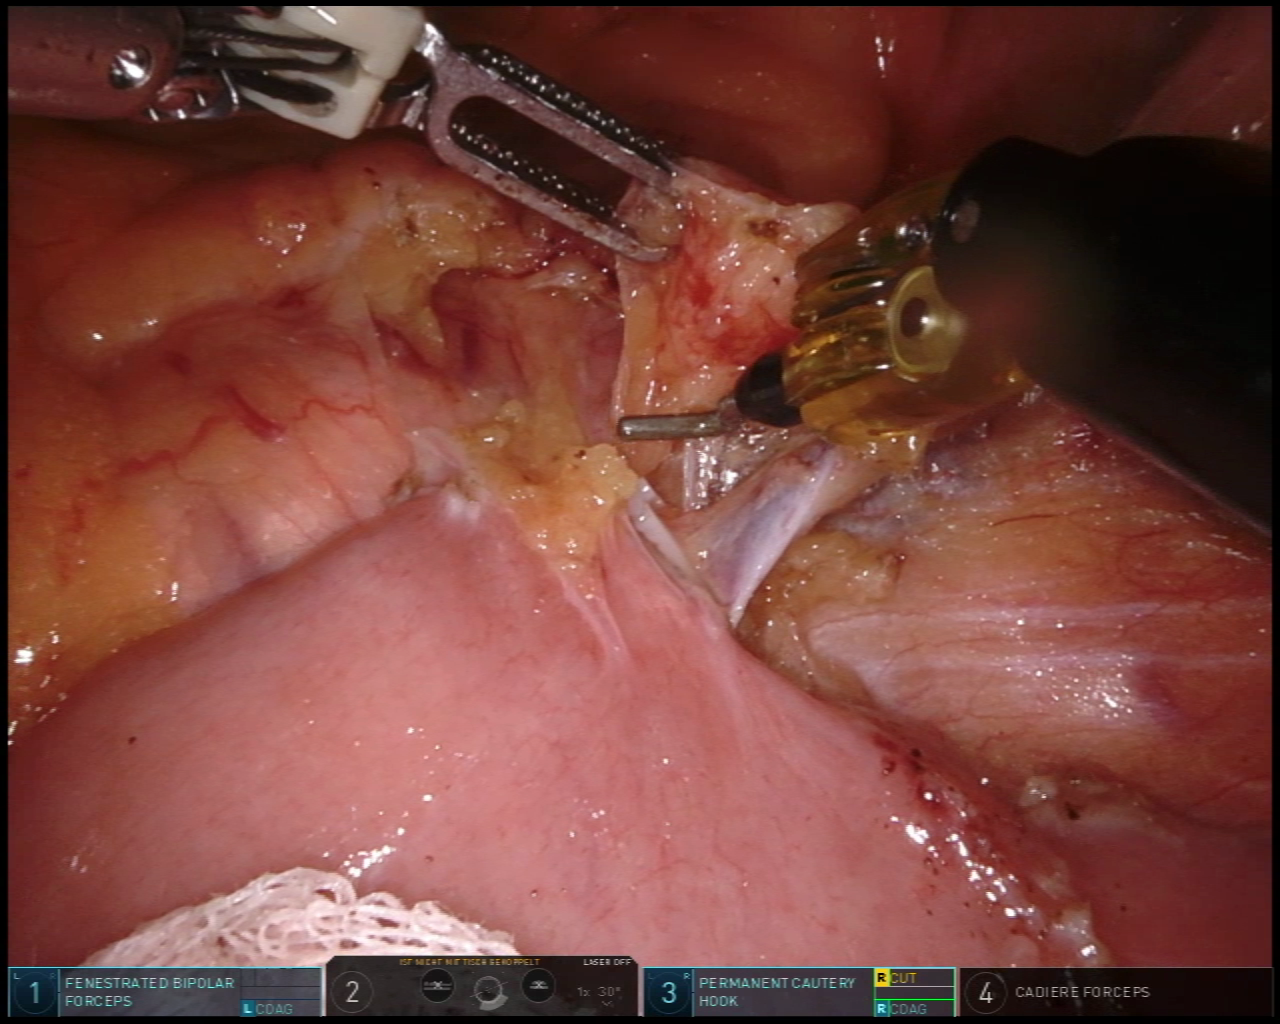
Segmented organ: pancreas
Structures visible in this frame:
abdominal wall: no
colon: no
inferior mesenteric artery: no
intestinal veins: yes
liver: no
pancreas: yes
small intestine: yes
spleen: no
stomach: no
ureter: no
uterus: no
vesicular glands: no